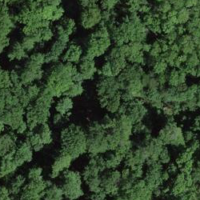
EUNIS habitat code: 41
Species observed at this site:
Rilaena triangularis